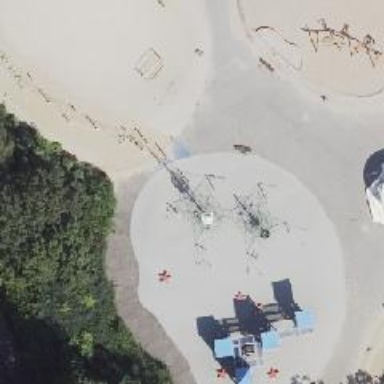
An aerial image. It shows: Playground featuring climbing frame.